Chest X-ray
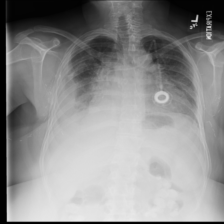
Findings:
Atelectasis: negative
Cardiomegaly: negative
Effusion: positive
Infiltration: negative
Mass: positive
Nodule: negative
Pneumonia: negative
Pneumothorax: negative
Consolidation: negative
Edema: negative
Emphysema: negative
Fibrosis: negative
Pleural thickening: negative
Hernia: negative